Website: walmart
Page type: payment
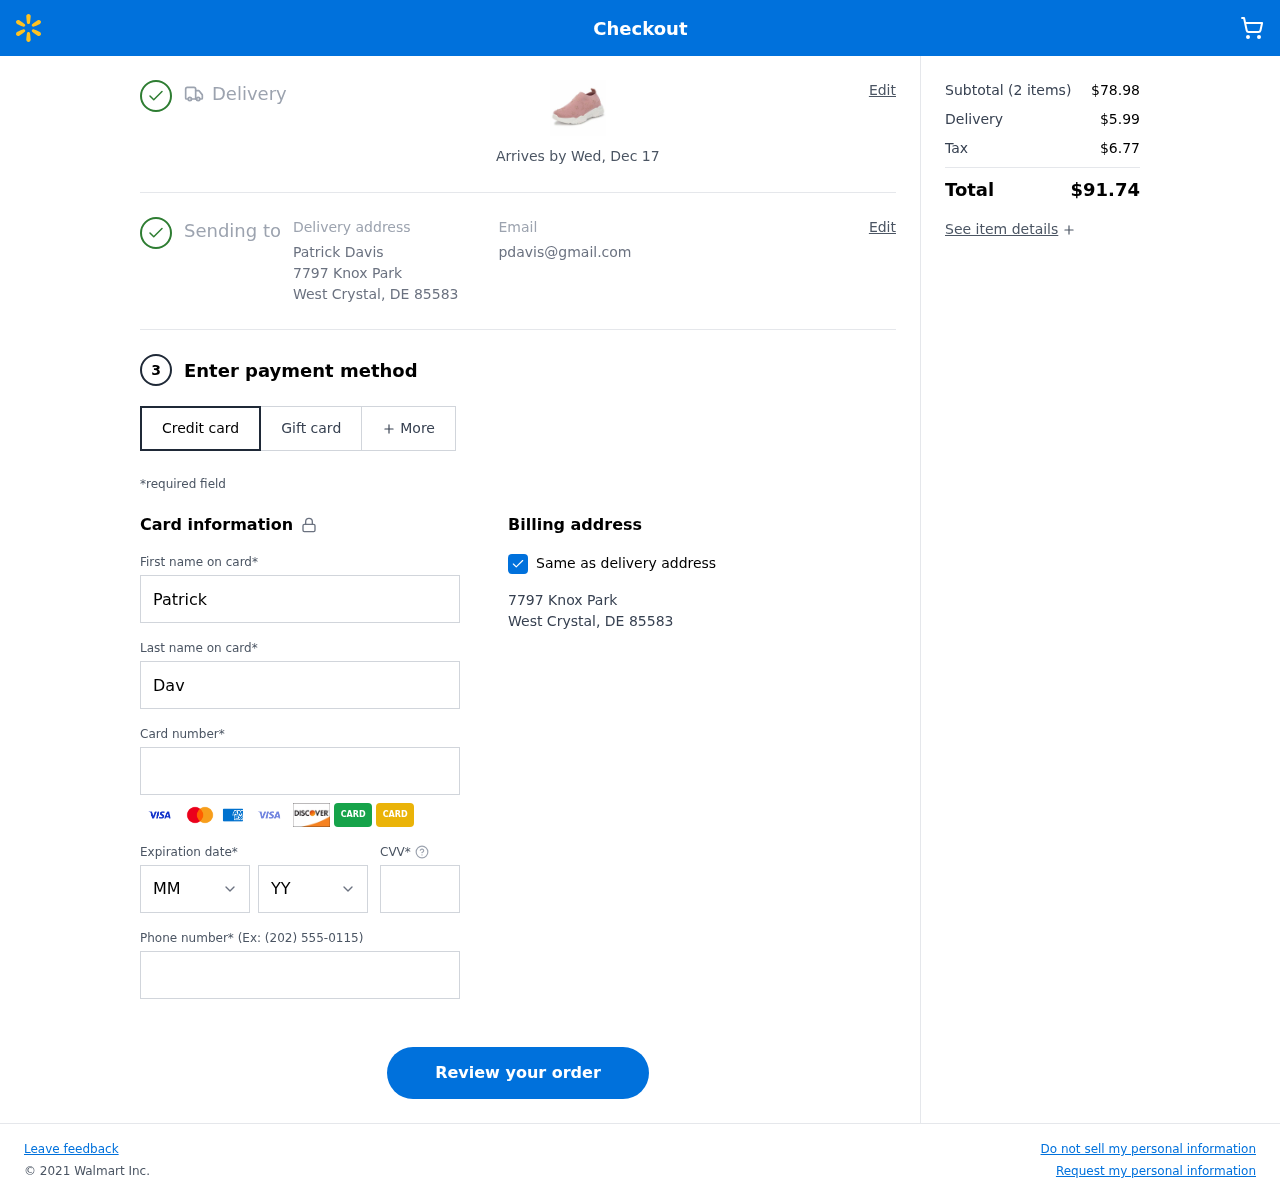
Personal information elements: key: PII_CARD_CVV
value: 317
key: PII_CARD_EXPIRY_MONTH
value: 11
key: PII_CARD_EXPIRY_YEAR
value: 28
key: PII_CARD_NUMBER
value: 2231 3632 7181 5846
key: PII_CITY
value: West Crystal
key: PII_EMAIL
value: pdavis@gmail.com
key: PII_FIRSTNAME
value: Patrick
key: PII_FULLNAME
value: Patrick Davis
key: PII_LASTNAME
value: Davis
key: PII_PHONE
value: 8224444574
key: PII_POSTCODE
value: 85583
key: PII_STATE_ABBR
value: DE
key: PII_STREET
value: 7797 Knox Park
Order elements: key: ORDER_DELIVERY_DATE
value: Arrives by Wed, Dec 17
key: ORDER_NUM_ITEMS
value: (2 items)
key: ORDER_SUBTOTAL
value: $78.98
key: ORDER_SHIPPING_COST
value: $5.99
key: ORDER_TAX
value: $6.77
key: ORDER_TOTAL
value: $91.74